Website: apple
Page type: payment
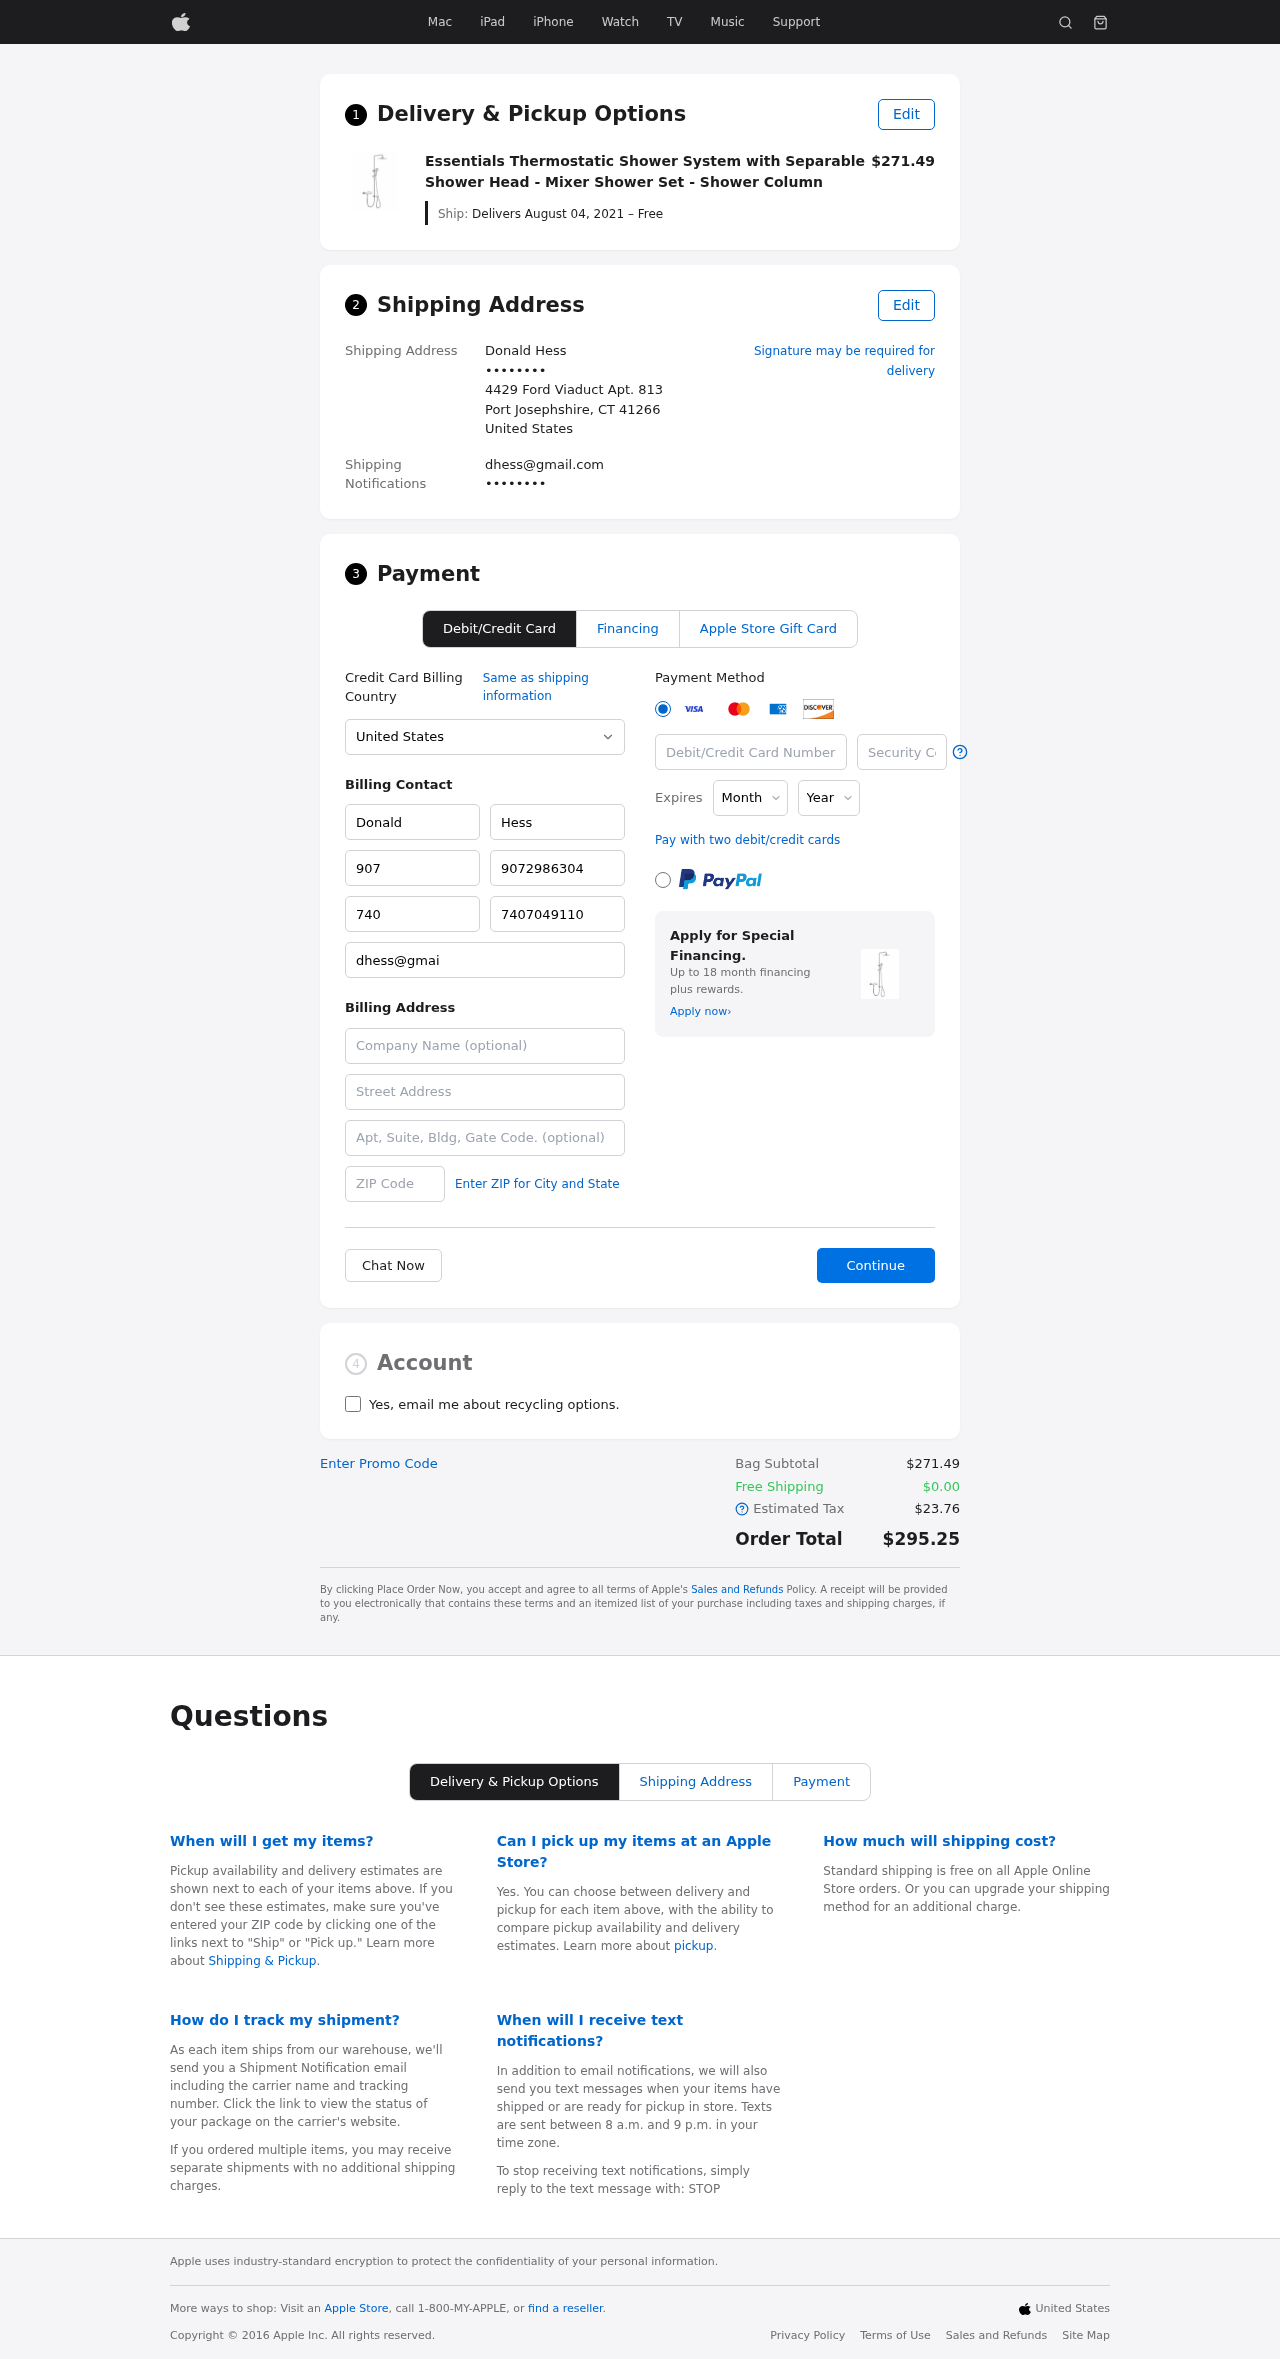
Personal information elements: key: PII_CARD_CVV
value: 230
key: PII_CARD_EXPIRY_MONTH
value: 04
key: PII_CARD_EXPIRY_YEAR
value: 28
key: PII_CARD_NUMBER
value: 6011 5231 8851 1880
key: PII_CITY_STATE_ZIP
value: Port Josephshire, CT 41266
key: PII_COMPANY
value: Ford, Strickland and Smith
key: PII_COUNTRY
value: United States
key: PII_EMAIL
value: dhess@gmail.com
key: PII_EMAIL2
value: dhess@gmail.com
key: PII_FIRSTNAME
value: Donald
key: PII_FULLNAME
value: Donald Hess
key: PII_LASTNAME
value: Hess
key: PII_PHONE3
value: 9072986304
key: PII_PHONE_ALT
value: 7407049110
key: PII_PHONE_ALT_AREA
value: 740
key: PII_PHONE_AREA
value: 907
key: PII_POSTCODE2
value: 27613
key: PII_SECURITY_CODE
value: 9290
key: PII_STREET
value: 4429 Ford Viaduct Apt. 813
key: PII_STREET2
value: Apt. 379
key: PII_PHONE
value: ••••••••
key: PII_PHONE2
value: ••••••••
Product elements: key: PRODUCT1_NAME
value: Essentials Thermostatic Shower System with Separable Shower Head - Mixer Shower Set - Shower Column
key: PRODUCT1_PRICE
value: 271.49
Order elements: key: ORDER_DELIVERY_DATE
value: Delivers August 04, 2021 – Free
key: ORDER_SUBTOTAL
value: $271.49
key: ORDER_SHIPPING_COST
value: $0.00
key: ORDER_TAX
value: $23.76
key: ORDER_TOTAL
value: $295.25